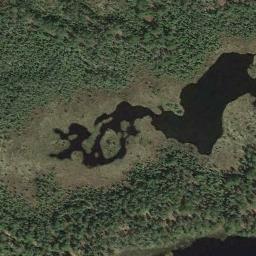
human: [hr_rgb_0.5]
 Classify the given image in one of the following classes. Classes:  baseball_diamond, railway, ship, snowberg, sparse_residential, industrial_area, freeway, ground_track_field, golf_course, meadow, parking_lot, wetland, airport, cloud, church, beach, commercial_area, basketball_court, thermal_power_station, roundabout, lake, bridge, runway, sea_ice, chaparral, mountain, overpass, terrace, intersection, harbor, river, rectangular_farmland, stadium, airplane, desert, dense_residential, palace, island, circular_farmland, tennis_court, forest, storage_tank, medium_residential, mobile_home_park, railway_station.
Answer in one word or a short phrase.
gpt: wetland